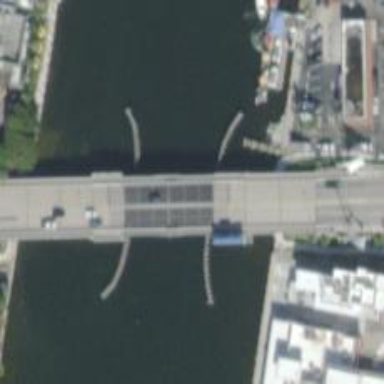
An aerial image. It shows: Primary highway with asphalt surface. The sidewalk is separate. The bridge is movable bascule bridge.